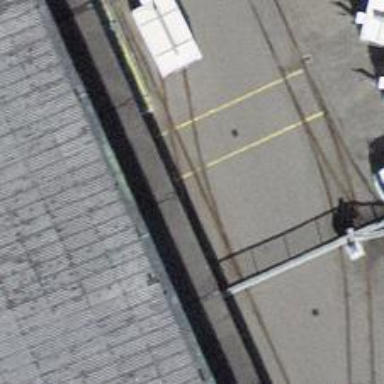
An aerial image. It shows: Railway switch.